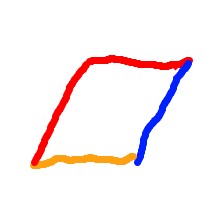
Shape: parallelogram